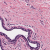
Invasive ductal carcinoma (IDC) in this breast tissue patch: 0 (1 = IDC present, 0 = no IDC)